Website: walmart
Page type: customer-info-address
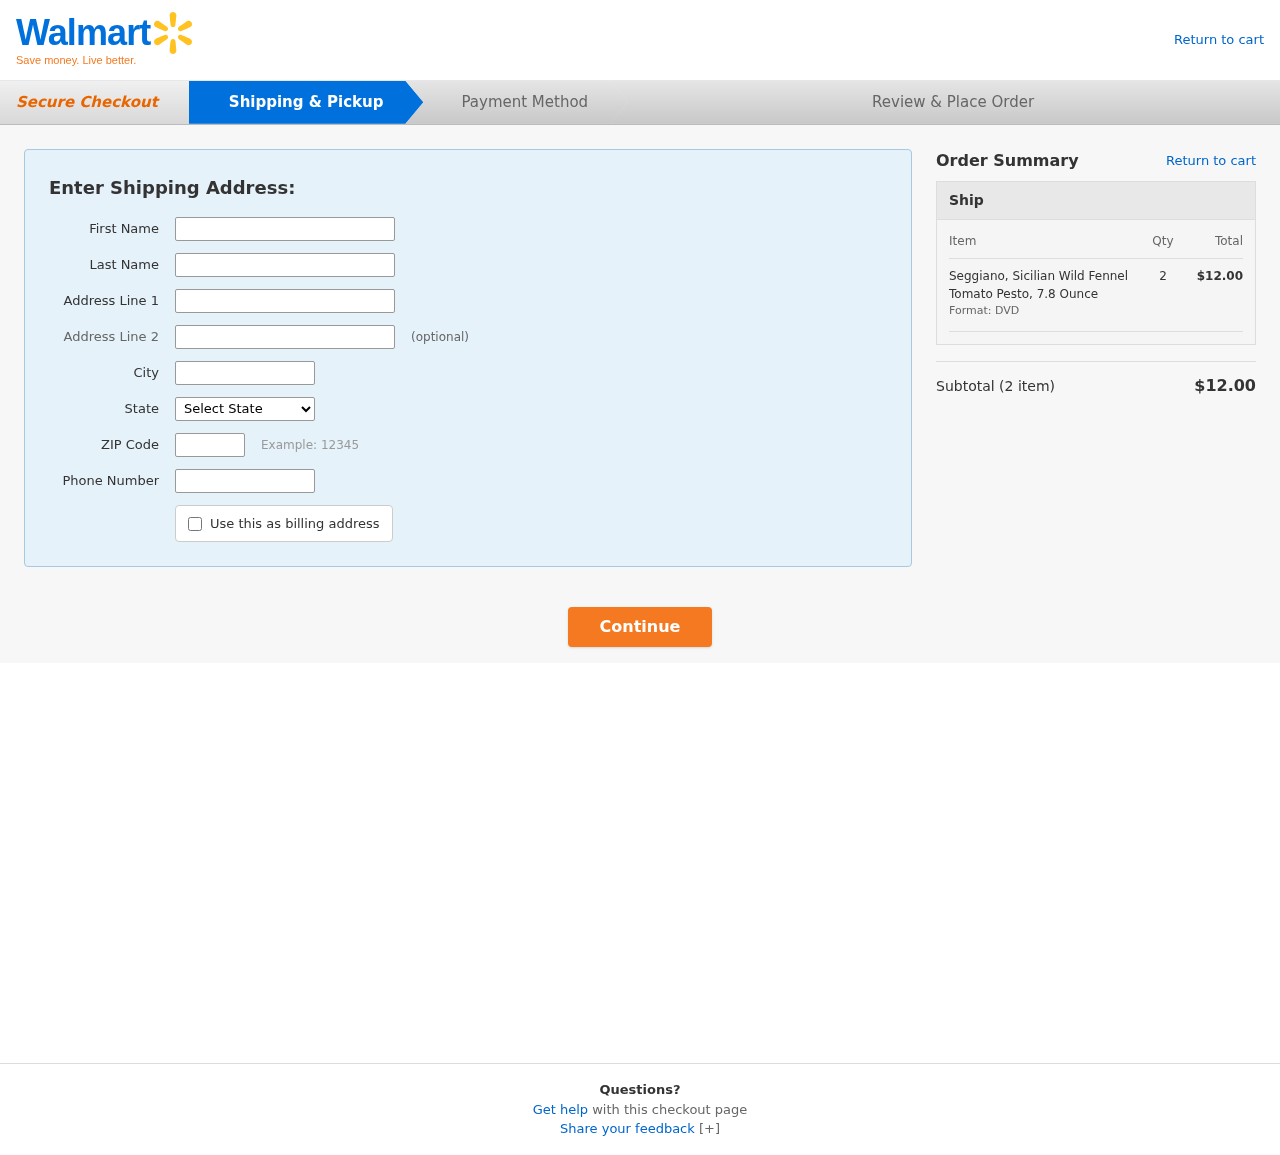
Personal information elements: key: PII_CITY
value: West Anthony
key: PII_FIRSTNAME
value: Victor
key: PII_LASTNAME
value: Jennings
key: PII_PHONE
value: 9653213723
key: PII_POSTCODE
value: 85040
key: PII_STATE
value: Arizona
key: PII_STREET
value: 5262 Jason Knolls
Product elements: key: PRODUCT1_NAME
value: Seggiano, Sicilian Wild Fennel Tomato Pesto, 7.8 Ounce
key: PRODUCT1_QUANTITY
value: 2
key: PRODUCT1_LINE_TOTAL
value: $12.00
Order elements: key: ORDER_NUM_ITEMS
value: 2
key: ORDER_SUBTOTAL
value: $12.00